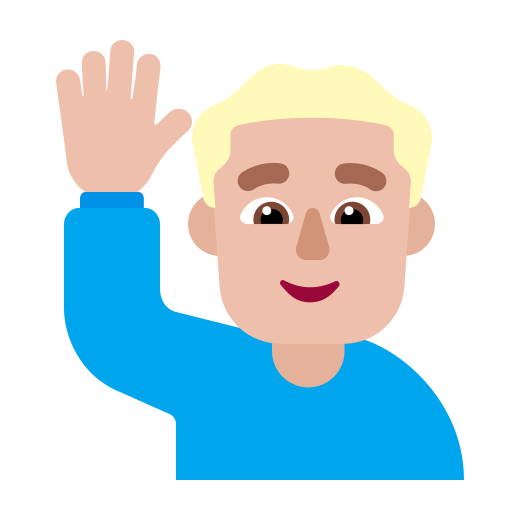
man raising hand flat  light